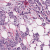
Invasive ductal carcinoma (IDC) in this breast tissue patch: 1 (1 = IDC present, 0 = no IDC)